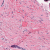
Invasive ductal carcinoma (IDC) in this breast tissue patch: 0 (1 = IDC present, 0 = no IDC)